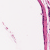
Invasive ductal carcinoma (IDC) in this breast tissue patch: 0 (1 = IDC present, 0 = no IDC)